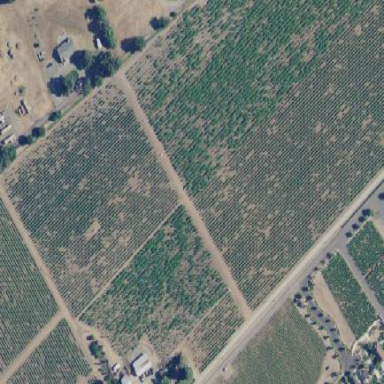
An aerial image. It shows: Vineyard with grape crops.